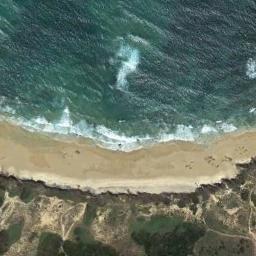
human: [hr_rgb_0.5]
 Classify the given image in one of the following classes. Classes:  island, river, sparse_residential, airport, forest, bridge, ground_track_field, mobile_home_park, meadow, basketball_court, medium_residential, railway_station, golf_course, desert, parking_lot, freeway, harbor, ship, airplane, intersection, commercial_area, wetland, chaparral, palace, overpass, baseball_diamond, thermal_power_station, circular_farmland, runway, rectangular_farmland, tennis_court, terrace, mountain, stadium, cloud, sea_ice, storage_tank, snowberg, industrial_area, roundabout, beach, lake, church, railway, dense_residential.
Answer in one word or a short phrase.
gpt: beach